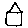
Label: house